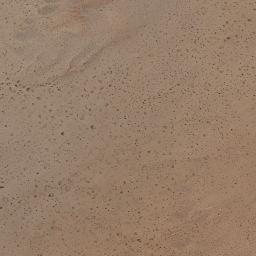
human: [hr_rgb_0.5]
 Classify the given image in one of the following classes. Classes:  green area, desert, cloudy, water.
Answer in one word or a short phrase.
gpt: desert